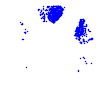
Particle: pion